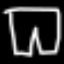
Label: pants